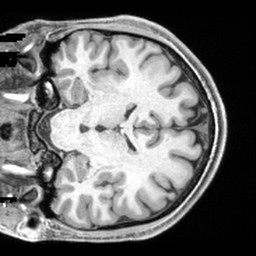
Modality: T1w
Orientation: coronal